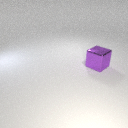
large purple metal cube